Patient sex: M
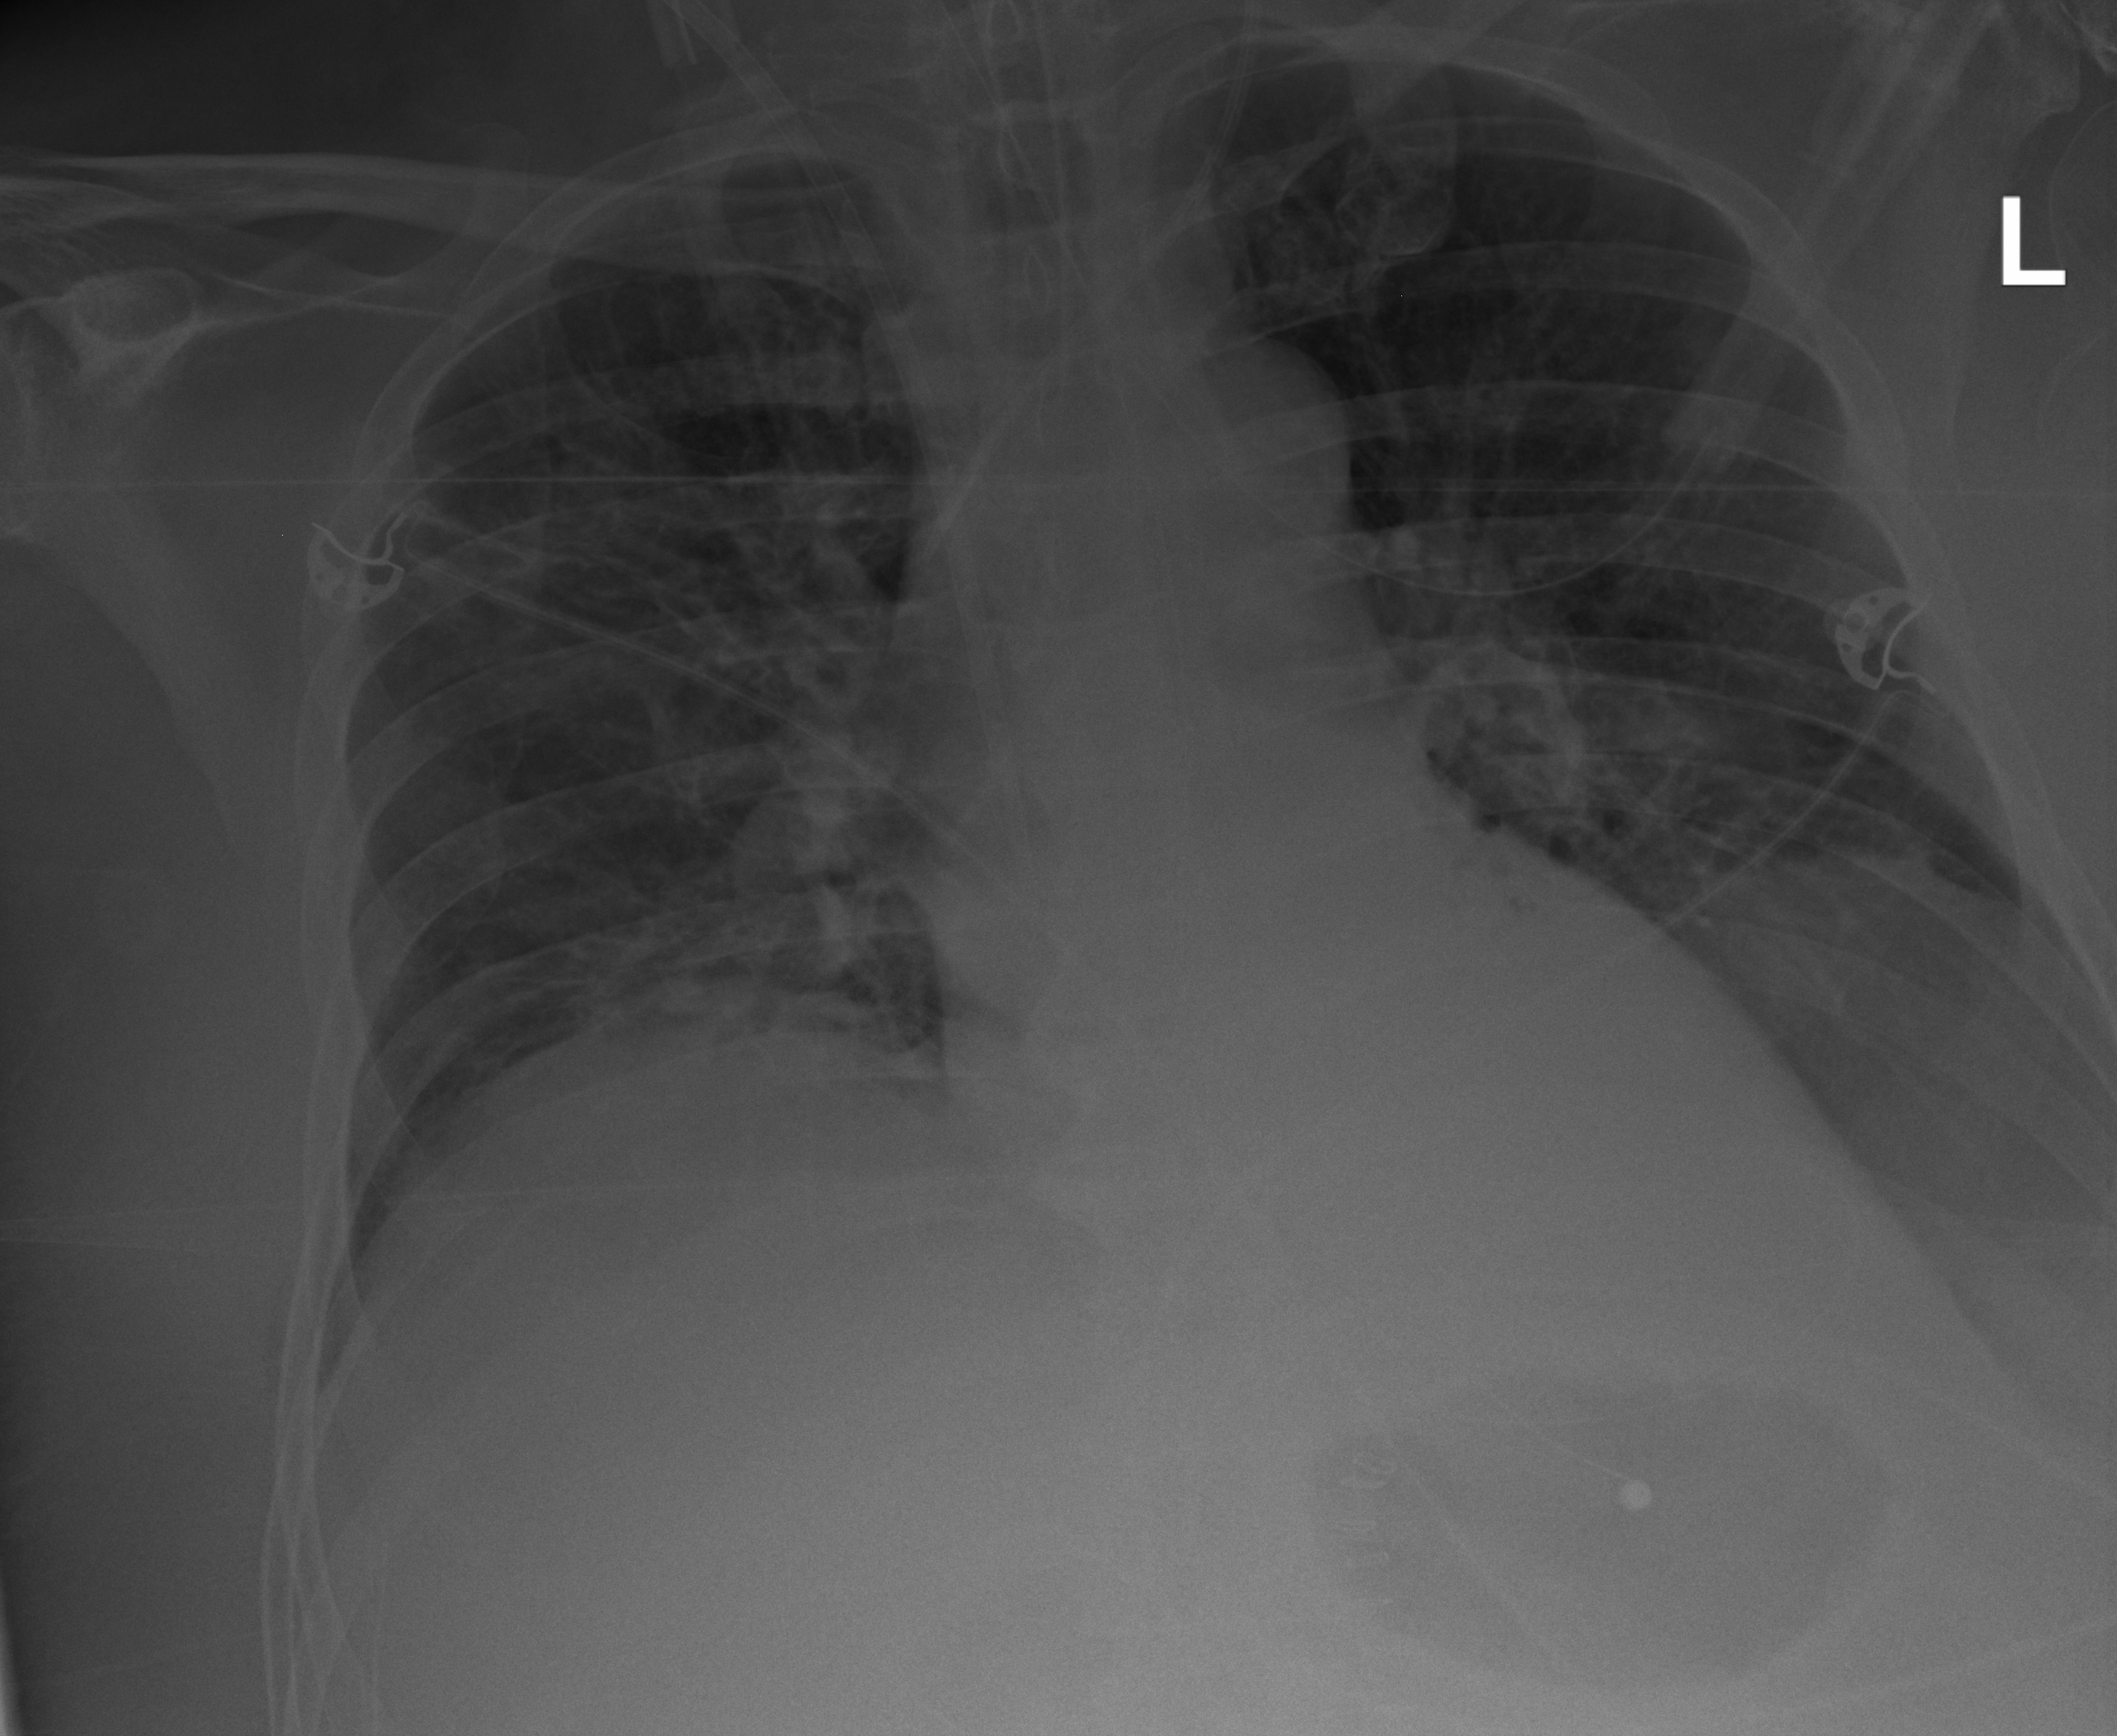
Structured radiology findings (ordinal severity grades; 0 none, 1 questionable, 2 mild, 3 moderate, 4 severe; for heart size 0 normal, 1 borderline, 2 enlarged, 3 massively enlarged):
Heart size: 1
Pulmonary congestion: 2
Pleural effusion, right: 0
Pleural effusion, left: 1
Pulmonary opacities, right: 0
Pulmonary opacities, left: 0
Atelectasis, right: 2
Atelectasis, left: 1